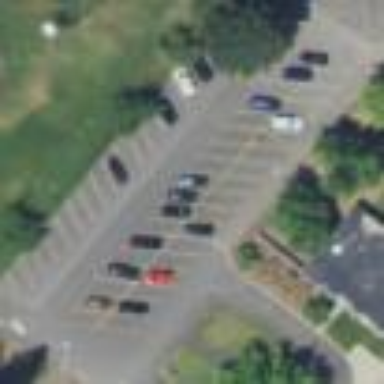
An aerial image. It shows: Parking area with surface.